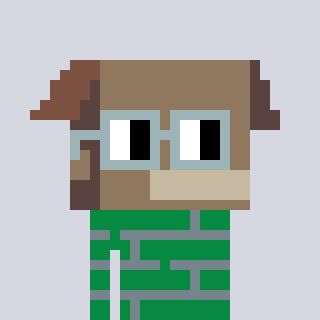
a pixel art character with square dark gray glasses, a box-shaped head and a green-colored body on a cool background